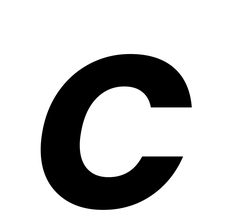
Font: Poppins-SemiBoldItalic